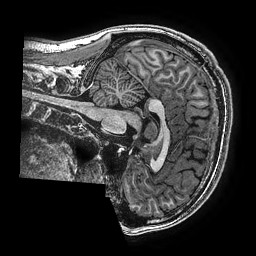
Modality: T1w
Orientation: sagittal
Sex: male
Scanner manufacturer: ge
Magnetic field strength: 3 T
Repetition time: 0.00766 s
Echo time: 0.003476 s